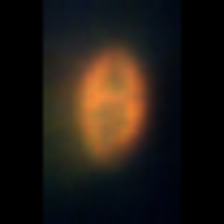
Taxon: Heterocapsa
Group: Dinoflagellates